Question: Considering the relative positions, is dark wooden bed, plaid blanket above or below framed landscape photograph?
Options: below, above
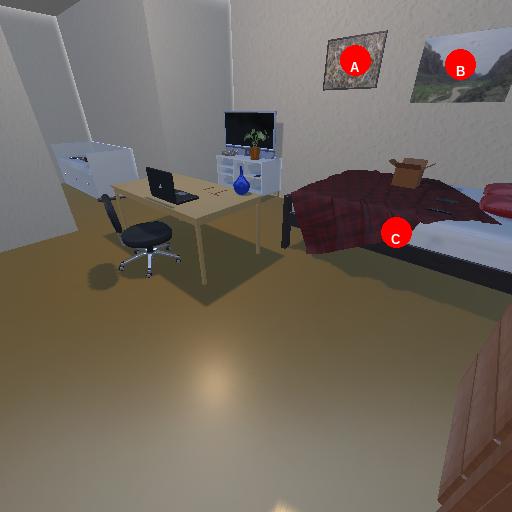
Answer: below